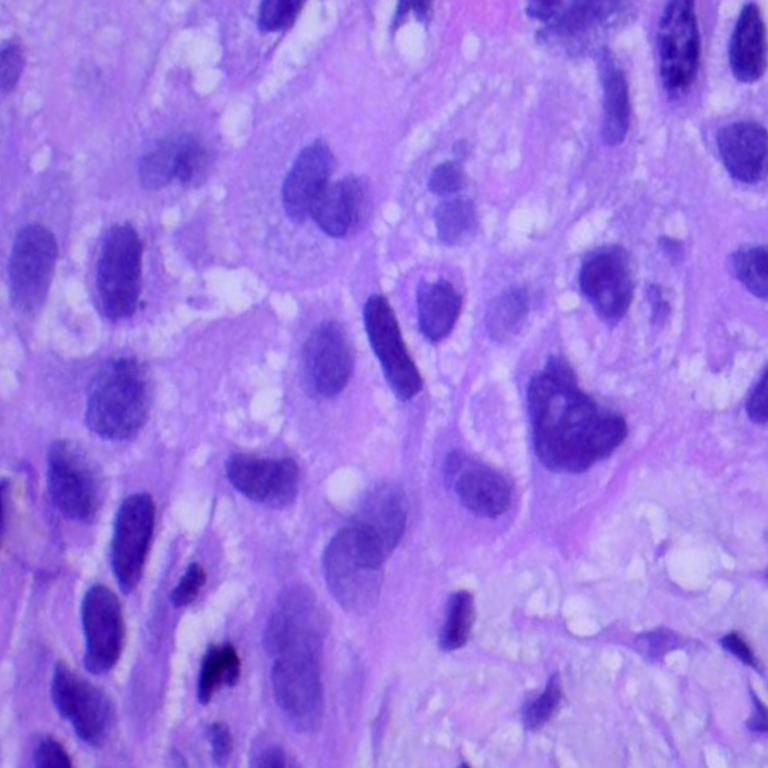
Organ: lung
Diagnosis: squamous carcinomas